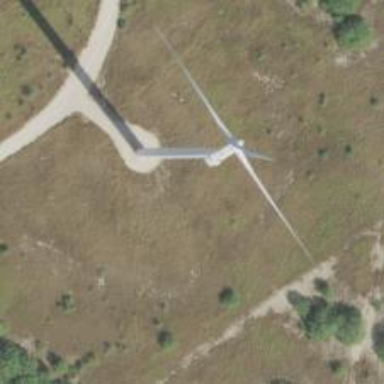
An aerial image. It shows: Wind generator powered by Vestas horizontal axis wind turbine.